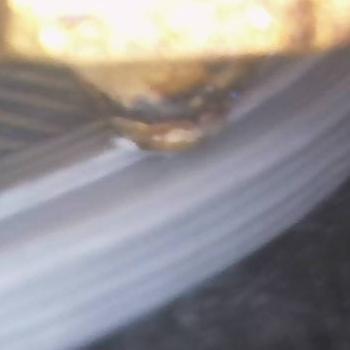
Flow rate: 238%